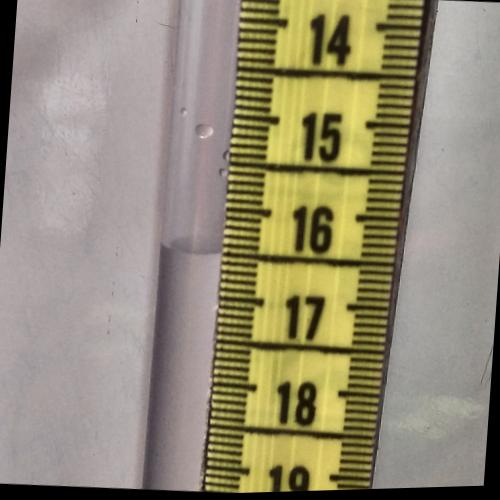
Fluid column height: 16.5 cm